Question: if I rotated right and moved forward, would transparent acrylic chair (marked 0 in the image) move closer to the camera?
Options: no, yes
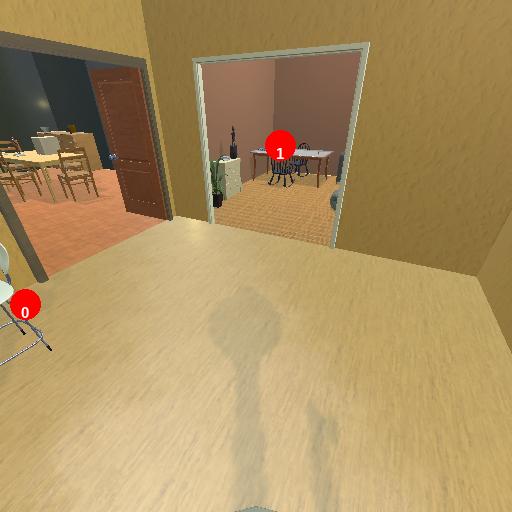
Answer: no